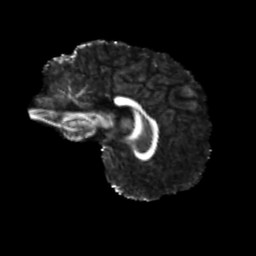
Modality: FA
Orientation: sagittal
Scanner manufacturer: siemens
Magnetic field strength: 3 T
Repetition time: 4 s
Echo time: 0.0594 s